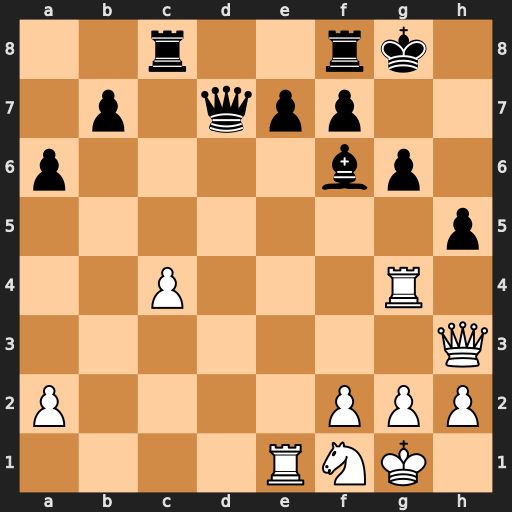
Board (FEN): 2r2rk1/1p1qpp2/p4bp1/7p/2P3R1/7Q/P4PPP/4RNK1
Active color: w
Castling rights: -
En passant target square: -
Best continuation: Rxg6+ fxg6 Qxd7